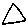
Label: triangle